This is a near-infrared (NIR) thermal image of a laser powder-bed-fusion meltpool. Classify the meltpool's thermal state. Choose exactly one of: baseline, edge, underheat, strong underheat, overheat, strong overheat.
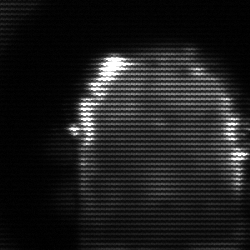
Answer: baseline